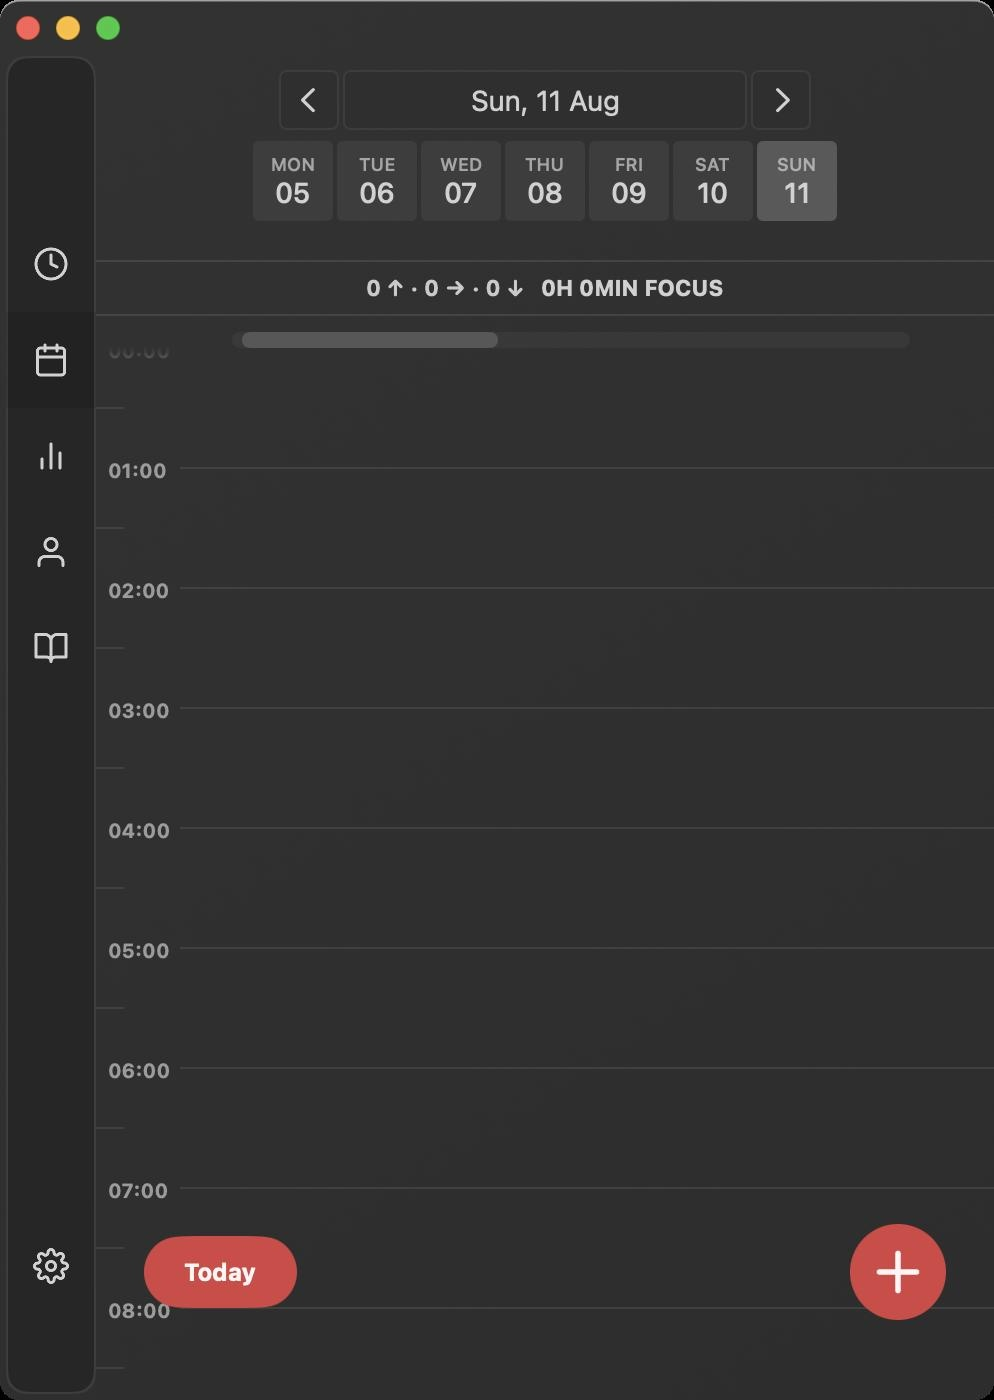
Accessibility tree:
{"name": "Session_Pomodoro_Focus_Timer", "role": "AXWindow", "description": null, "role_description": "standard window", "value": null, "position": "520.00;39.00", "size": "497;700", "children": [{"name": null, "role": "AXGroup", "description": null, "role_description": "group", "value": null, "position": "0.00;0.00", "size": "497;700", "children": [{"name": null, "role": "AXButton", "description": "Close", "role_description": "button", "value": null, "position": "270.50;-148.00", "size": "20;20", "children": []}, {"name": null, "role": "AXButton", "description": "Back", "role_description": "button", "value": null, "position": "140.50;36.00", "size": "28;28", "children": []}, {"name": null, "role": "AXButton", "description": "Sun, 11 Aug", "role_description": "button", "value": null, "position": "172.50;36.00", "size": "200;28", "children": []}, {"name": null, "role": "AXButton", "description": "Forward", "role_description": "button", "value": null, "position": "376.50;36.00", "size": "28;28", "children": []}, {"name": null, "role": "AXButton", "description": "MON, 22", "role_description": "button", "value": null, "position": "-771.50;70.50", "size": "40;40", "children": []}, {"name": null, "role": "AXButton", "description": "TUE, 23", "role_description": "button", "value": null, "position": "-729.50;70.50", "size": "40;40", "children": []}, {"name": null, "role": "AXButton", "description": "WED, 24", "role_description": "button", "value": null, "position": "-687.50;70.50", "size": "40;40", "children": []}, {"name": null, "role": "AXButton", "description": "THU, 25", "role_description": "button", "value": null, "position": "-645.50;70.50", "size": "40;40", "children": []}, {"name": null, "role": "AXButton", "description": "FRI, 26", "role_description": "button", "value": null, "position": "-603.50;70.50", "size": "40;40", "children": []}, {"name": null, "role": "AXButton", "description": "SAT, 27", "role_description": "button", "value": null, "position": "-561.50;70.50", "size": "40;40", "children": []}, {"name": null, "role": "AXButton", "description": "SUN, 28", "role_description": "button", "value": null, "position": "-519.50;70.50", "size": "40;40", "children": []}, {"name": null, "role": "AXButton", "description": "MON, 29", "role_description": "button", "value": null, "position": "-322.50;70.50", "size": "40;40", "children": []}, {"name": null, "role": "AXButton", "description": "TUE, 30", "role_description": "button", "value": null, "position": "-280.50;70.50", "size": "40;40", "children": []}, {"name": null, "role": "AXButton", "description": "WED, 31", "role_description": "button", "value": null, "position": "-238.50;70.50", "size": "40;40", "children": []}, {"name": null, "role": "AXButton", "description": "THU, 01", "role_description": "button", "value": null, "position": "-196.50;70.50", "size": "40;40", "children": []}, {"name": null, "role": "AXButton", "description": "FRI, 02", "role_description": "button", "value": null, "position": "-154.50;70.50", "size": "40;40", "children": []}, {"name": null, "role": "AXButton", "description": "SAT, 03", "role_description": "button", "value": null, "position": "-112.50;70.50", "size": "40;40", "children": []}, {"name": null, "role": "AXButton", "description": "SUN, 04", "role_description": "button", "value": null, "position": "-70.50;70.50", "size": "40;40", "children": []}, {"name": null, "role": "AXButton", "description": "MON, 05", "role_description": "button", "value": null, "position": "126.50;70.50", "size": "40;40", "children": []}, {"name": null, "role": "AXButton", "description": "TUE, 06", "role_description": "button", "value": null, "position": "168.50;70.50", "size": "40;40", "children": []}, {"name": null, "role": "AXButton", "description": "WED, 07", "role_description": "button", "value": null, "position": "210.50;70.50", "size": "40;40", "children": []}, {"name": null, "role": "AXButton", "description": "THU, 08", "role_description": "button", "value": null, "position": "252.50;70.50", "size": "40;40", "children": []}, {"name": null, "role": "AXButton", "description": "FRI, 09", "role_description": "button", "value": null, "position": "294.50;70.50", "size": "40;40", "children": []}, {"name": null, "role": "AXButton", "description": "SAT, 10", "role_description": "button", "value": null, "position": "336.50;70.50", "size": "40;40", "children": []}, {"name": null, "role": "AXButton", "description": "SUN, 11", "role_description": "button", "value": null, "position": "378.50;70.50", "size": "40;40", "children": []}, {"name": null, "role": "AXButton", "description": "MON, 12", "role_description": "button", "value": null, "position": "575.50;70.50", "size": "40;40", "children": []}, {"name": null, "role": "AXButton", "description": "TUE, 13", "role_description": "button", "value": null, "position": "617.50;70.50", "size": "40;40", "children": []}, {"name": null, "role": "AXButton", "description": "WED, 14", "role_description": "button", "value": null, "position": "659.50;70.50", "size": "40;40", "children": []}, {"name": null, "role": "AXButton", "description": "THU, 15", "role_description": "button", "value": null, "position": "701.50;70.50", "size": "40;40", "children": []}, {"name": null, "role": "AXButton", "description": "FRI, 16", "role_description": "button", "value": null, "position": "743.50;70.50", "size": "40;40", "children": []}, {"name": null, "role": "AXButton", "description": "SAT, 17", "role_description": "button", "value": null, "position": "785.50;70.50", "size": "40;40", "children": []}, {"name": null, "role": "AXButton", "description": "SUN, 18", "role_description": "button", "value": null, "position": "827.50;70.50", "size": "40;40", "children": []}, {"name": null, "role": "AXButton", "description": "MON, 19", "role_description": "button", "value": null, "position": "1024.50;70.50", "size": "40;40", "children": []}, {"name": null, "role": "AXButton", "description": "TUE, 20", "role_description": "button", "value": null, "position": "1066.50;70.50", "size": "40;40", "children": []}, {"name": null, "role": "AXButton", "description": "WED, 21", "role_description": "button", "value": null, "position": "1108.50;70.50", "size": "40;40", "children": []}, {"name": null, "role": "AXButton", "description": "THU, 22", "role_description": "button", "value": null, "position": "1150.50;70.50", "size": "40;40", "children": []}, {"name": null, "role": "AXButton", "description": "FRI, 23", "role_description": "button", "value": null, "position": "1192.50;70.50", "size": "40;40", "children": []}, {"name": null, "role": "AXButton", "description": "SAT, 24", "role_description": "button", "value": null, "position": "1234.50;70.50", "size": "40;40", "children": []}, {"name": null, "role": "AXButton", "description": "SUN, 25", "role_description": "button", "value": null, "position": "1276.50;70.50", "size": "40;40", "children": []}, {"name": null, "role": "AXButton", "description": "clock", "role_description": "button", "value": null, "position": "3.00;108.00", "size": "45;48", "children": []}, {"name": null, "role": "AXStaticText", "description": null, "role_description": "text", "value": "0 ↑ · 0 → · 0 ↓", "position": "183.00;137.00", "size": "80;14", "children": []}, {"name": null, "role": "AXStaticText", "description": null, "role_description": "text", "value": "0H 0MIN FOCUS", "position": "270.50;137.00", "size": "92;14", "children": []}, {"name": null, "role": "AXButton", "description": "calendar", "role_description": "button", "value": null, "position": "3.00;156.00", "size": "45;48", "children": []}, {"name": null, "role": "AXButton", "description": "bar-chart-2", "role_description": "button", "value": null, "position": "3.00;204.00", "size": "45;48", "children": []}, {"name": null, "role": "AXButton", "description": "user", "role_description": "button", "value": null, "position": "3.00;252.00", "size": "45;48", "children": []}, {"name": null, "role": "AXButton", "description": "book-open", "role_description": "button", "value": null, "position": "3.00;300.00", "size": "45;48", "children": []}, {"name": null, "role": "AXBusyIndicator", "description": null, "role_description": "busy indicator", "value": true, "position": "-633.50;421.00", "size": "16;16", "children": []}, {"name": null, "role": "AXBusyIndicator", "description": null, "role_description": "busy indicator", "value": true, "position": "-184.50;421.00", "size": "16;16", "children": []}, {"name": null, "role": "AXButton", "description": "settings", "role_description": "button", "value": null, "position": "3.00;609.00", "size": "45;48", "children": []}, {"name": null, "role": "AXScrollArea", "description": null, "role_description": "scroll area", "value": null, "position": "48.00;174.00", "size": "449;526", "children": [{"name": null, "role": "AXStaticText", "description": null, "role_description": "text", "value": "00:00", "position": "54.00;169.00", "size": "32;13", "children": []}, {"name": null, "role": "AXStaticText", "description": null, "role_description": "text", "value": "01:00", "position": "54.00;229.00", "size": "30;13", "children": []}, {"name": null, "role": "AXStaticText", "description": null, "role_description": "text", "value": "02:00", "position": "54.00;289.00", "size": "31;13", "children": []}, {"name": null, "role": "AXStaticText", "description": null, "role_description": "text", "value": "03:00", "position": "54.00;349.00", "size": "32;13", "children": []}, {"name": null, "role": "AXStaticText", "description": null, "role_description": "text", "value": "04:00", "position": "54.00;409.00", "size": "32;13", "children": []}, {"name": null, "role": "AXStaticText", "description": null, "role_description": "text", "value": "05:00", "position": "54.00;469.00", "size": "32;13", "children": []}, {"name": null, "role": "AXStaticText", "description": null, "role_description": "text", "value": "06:00", "position": "54.00;529.00", "size": "32;13", "children": []}, {"name": null, "role": "AXStaticText", "description": null, "role_description": "text", "value": "07:00", "position": "54.00;589.00", "size": "30;13", "children": []}, {"name": null, "role": "AXStaticText", "description": null, "role_description": "text", "value": "08:00", "position": "54.00;649.00", "size": "32;13", "children": []}, {"name": null, "role": "AXStaticText", "description": null, "role_description": "text", "value": "09:00", "position": "54.00;709.00", "size": "32;13", "children": []}, {"name": null, "role": "AXStaticText", "description": null, "role_description": "text", "value": "10:00", "position": "54.00;769.00", "size": "30;13", "children": []}, {"name": null, "role": "AXStaticText", "description": null, "role_description": "text", "value": "11:00", "position": "54.00;829.00", "size": "28;13", "children": []}, {"name": null, "role": "AXStaticText", "description": null, "role_description": "text", "value": "12:00", "position": "54.00;889.00", "size": "30;13", "children": []}, {"name": null, "role": "AXStaticText", "description": null, "role_description": "text", "value": "13:00", "position": "54.00;949.00", "size": "30;13", "children": []}, {"name": null, "role": "AXStaticText", "description": null, "role_description": "text", "value": "14:00", "position": "54.00;1009.00", "size": "30;13", "children": []}, {"name": null, "role": "AXStaticText", "description": null, "role_description": "text", "value": "15:00", "position": "54.00;1069.00", "size": "30;13", "children": []}, {"name": null, "role": "AXStaticText", "description": null, "role_description": "text", "value": "16:00", "position": "54.00;1129.00", "size": "30;13", "children": []}, {"name": null, "role": "AXStaticText", "description": null, "role_description": "text", "value": "17:00", "position": "54.00;1189.00", "size": "29;13", "children": []}, {"name": null, "role": "AXStaticText", "description": null, "role_description": "text", "value": "18:00", "position": "54.00;1249.00", "size": "30;13", "children": []}, {"name": null, "role": "AXStaticText", "description": null, "role_description": "text", "value": "19:00", "position": "54.00;1309.00", "size": "30;13", "children": []}, {"name": null, "role": "AXStaticText", "description": null, "role_description": "text", "value": "20:00", "position": "54.00;1369.00", "size": "31;13", "children": []}, {"name": null, "role": "AXStaticText", "description": null, "role_description": "text", "value": "21:00", "position": "54.00;1429.00", "size": "30;13", "children": []}, {"name": null, "role": "AXStaticText", "description": null, "role_description": "text", "value": "22:00", "position": "54.00;1489.00", "size": "31;13", "children": []}, {"name": null, "role": "AXStaticText", "description": null, "role_description": "text", "value": "23:00", "position": "54.00;1549.00", "size": "31;13", "children": []}, {"name": null, "role": "AXStaticText", "description": null, "role_description": "text", "value": "24:00", "position": "54.00;1609.00", "size": "31;13", "children": []}, {"name": null, "role": "AXScrollBar", "description": null, "role_description": "scroll bar", "value": 0.02208835341365462, "position": "481.00;174.00", "size": "16;526", "children": [{"name": null, "role": "AXValueIndicator", "description": null, "role_description": "value indicator", "value": 0.02208835341365462, "position": "485.00;182.50", "size": "12;181", "children": []}, {"name": null, "role": "AXButton", "description": null, "role_description": "increment arrow button", "value": null, "position": "481.00;174.00", "size": "0;0", "children": []}, {"name": null, "role": "AXButton", "description": null, "role_description": "decrement arrow button", "value": null, "position": "481.00;174.00", "size": "0;0", "children": []}, {"name": null, "role": "AXButton", "description": null, "role_description": "increment page button", "value": null, "position": "485.00;364.00", "size": "12;336", "children": []}, {"name": null, "role": "AXButton", "description": null, "role_description": "decrement page button", "value": null, "position": "485.00;174.00", "size": "12;8", "children": []}]}]}, {"name": null, "role": "AXBusyIndicator", "description": null, "role_description": "busy indicator", "value": true, "position": "713.50;421.00", "size": "16;16", "children": []}, {"name": null, "role": "AXBusyIndicator", "description": null, "role_description": "busy indicator", "value": true, "position": "1162.50;421.00", "size": "16;16", "children": []}, {"name": null, "role": "AXButton", "description": "Today", "role_description": "button", "value": null, "position": "72.00;618.00", "size": "76;36", "children": []}, {"name": null, "role": "AXButton", "description": "plus", "role_description": "button", "value": null, "position": "425.00;612.00", "size": "48;48", "children": []}]}, {"name": null, "role": "AXButton", "description": null, "role_description": "close button", "value": null, "position": "7.00;6.00", "size": "14;16", "children": []}, {"name": null, "role": "AXButton", "description": null, "role_description": "full screen button", "value": null, "position": "47.00;6.00", "size": "14;16", "children": [{"name": null, "role": "AXGroup", "description": null, "role_description": "group", "value": null, "position": "47.00;6.00", "size": "14;16", "children": [{"name": null, "role": "AXGroup", "description": null, "role_description": "group", "value": null, "position": "47.00;6.00", "size": "14;16", "children": []}]}]}, {"name": null, "role": "AXButton", "description": null, "role_description": "minimize button", "value": null, "position": "27.00;6.00", "size": "14;16", "children": []}]}